Question: So I'm trying to compare points currently, and I'm using a small loop and a log, but the loop ALWAYS evaluates to false, even when it's true. For example, the console will show that the positions should evaluate to true, but end up evaluating to false:

My code snippet for this loop looks as such:
'''
var temp = new google.maps.LatLng(lat,lng);
for (var i=0; i<gmarkers.length; i=i+2) {
console.log('gmarkers[i].getPosition() = '+gmarkers[i].getPosition());
console.log('temp = '+temp);
console.log(gmarkers[i].getPosition()==temp);
...
...
'''
I'm wondering if there's any sort of extra parsing that needs to be done to evaluate this code correctly, or how to compare the points besides using the "==" or "===" operator?
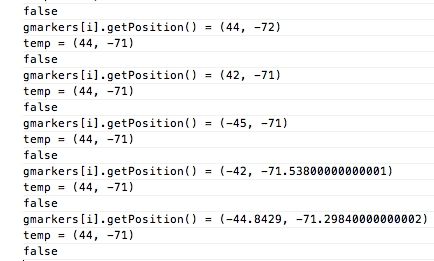
Answer: LatLng has an equals method to compare LatLngs. Try that instead.